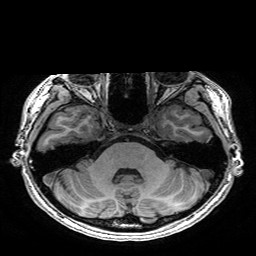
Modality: T1w
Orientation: coronal
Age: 21
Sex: female
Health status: healthy
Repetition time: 2.53 s
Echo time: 0.0034 s